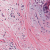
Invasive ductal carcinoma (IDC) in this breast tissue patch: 0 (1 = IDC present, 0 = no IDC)